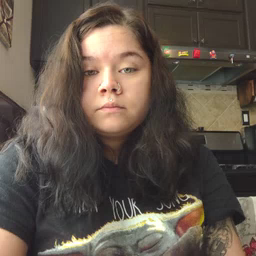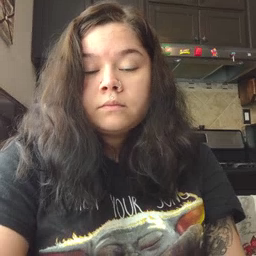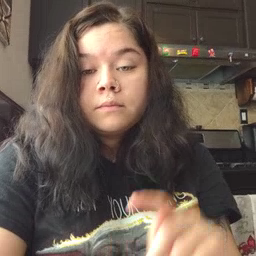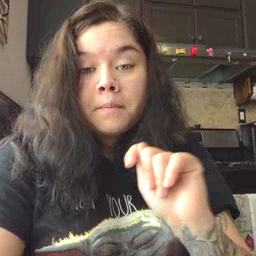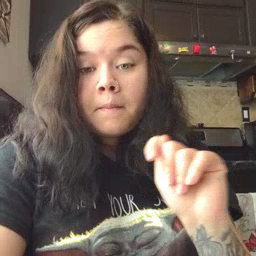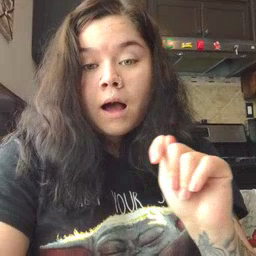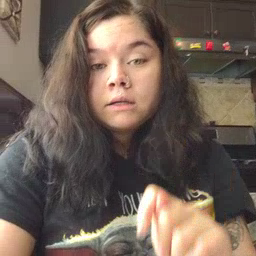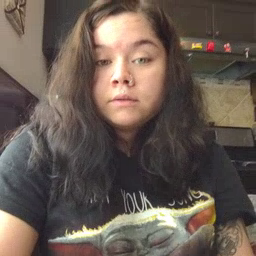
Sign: potty